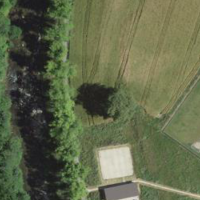
EUNIS habitat code: 24
Species observed at this site:
Orchis militaris